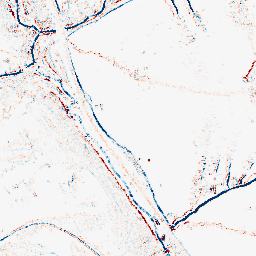
Category: morphological
Decomposition family: morphological_square
Decomposition parameters: operation: average
size: 3
Upsampling method: regularized
Upsampling parameters: scale: 4
lambda_reg: 0.001
Upsampling scale: 4